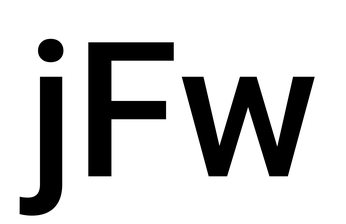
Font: Roboto_Medium